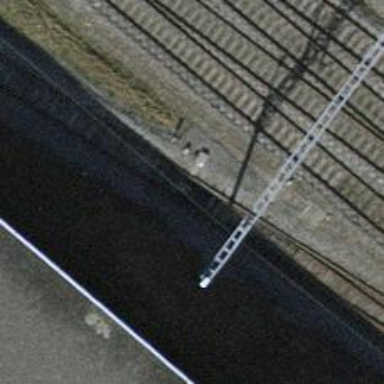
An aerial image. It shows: Railway switch.